Question: I want to add a clear button to the search textbox in my application. Is there a ready Ajax extender or a JQuery functionality to implement that?

Thanks in advance.
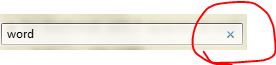
Answer: There's nothing out of the box, but it's easy to create something like this using no extra HTML, some CSS and jQuery to bind events.
I've added a bit of HTML, a bit of CSS and the smallest bit of Javascript with commented out code that you can implement in order for it to work as expected.
## Resulting code
My example uses this HTML
'''
<input type="text" name="search" id="search" value="I can be cleared" /><!--
--><a href="search/clear" id="clear">Clear results</a>
'''
If you put anchor tag right after input, you can easily omit the comment which is used to remove space between inline elements.
CSS then positions the link with negative margins so it displays the text input box. It's not really inside because input is not a container.
For the rest of code simply check <URL>.